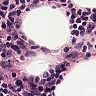
Metastatic tissue present: no